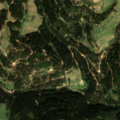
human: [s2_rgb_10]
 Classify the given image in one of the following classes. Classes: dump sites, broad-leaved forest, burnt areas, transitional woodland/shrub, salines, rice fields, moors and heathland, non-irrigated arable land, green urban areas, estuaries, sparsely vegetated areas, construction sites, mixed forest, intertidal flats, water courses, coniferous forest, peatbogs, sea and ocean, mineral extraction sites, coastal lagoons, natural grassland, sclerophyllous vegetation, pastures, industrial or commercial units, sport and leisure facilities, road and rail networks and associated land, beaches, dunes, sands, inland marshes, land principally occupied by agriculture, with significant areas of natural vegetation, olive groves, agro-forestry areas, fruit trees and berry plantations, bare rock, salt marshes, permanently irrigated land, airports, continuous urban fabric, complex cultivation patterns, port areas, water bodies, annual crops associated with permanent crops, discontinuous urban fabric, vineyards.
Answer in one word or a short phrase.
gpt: land principally occupied by agriculture, with significant areas of natural vegetation, coniferous forest, mixed forest